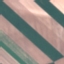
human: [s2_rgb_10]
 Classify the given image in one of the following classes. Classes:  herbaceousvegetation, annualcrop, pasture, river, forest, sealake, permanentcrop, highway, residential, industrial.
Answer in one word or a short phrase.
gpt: AnnualCrop